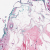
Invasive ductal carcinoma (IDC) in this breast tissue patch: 0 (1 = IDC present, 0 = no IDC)